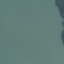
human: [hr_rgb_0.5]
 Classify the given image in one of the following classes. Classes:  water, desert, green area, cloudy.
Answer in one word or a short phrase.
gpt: water